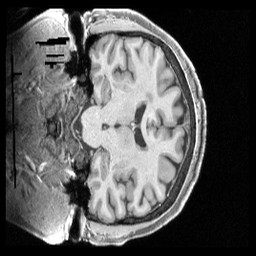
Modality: T1w
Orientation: coronal
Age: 70
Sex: female
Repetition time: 2.4 s
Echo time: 0.00222 s